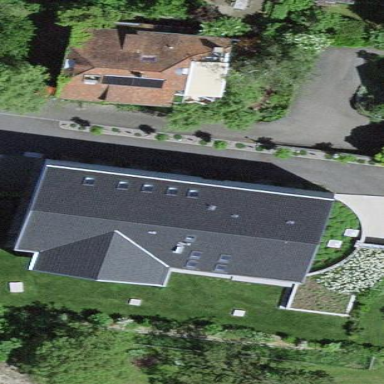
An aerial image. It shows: Gabled roof adorns the apartments building.